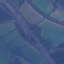
Land use / land cover class: Highway